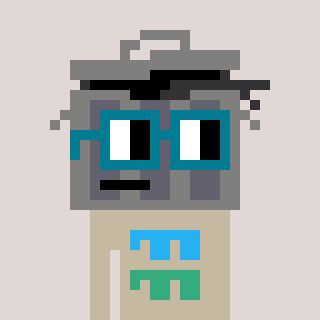
a pixel art character with square dark green glasses, a trashcan-shaped head and a bege-colored body on a warm background